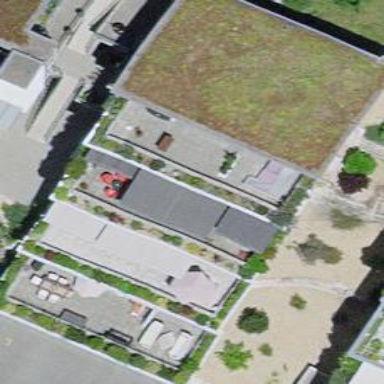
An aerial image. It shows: Residential building.